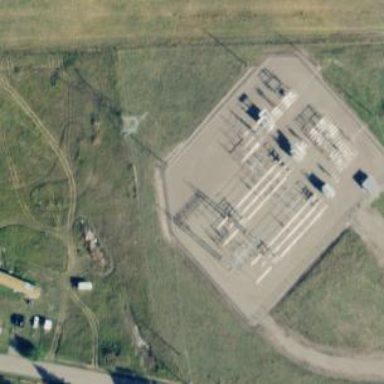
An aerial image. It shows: Substation surrounded by fence.